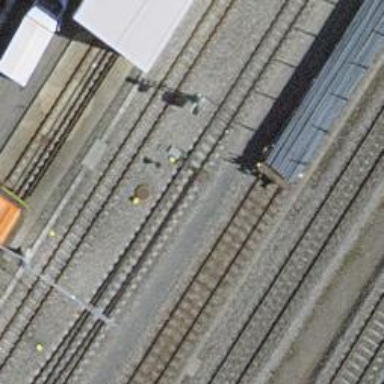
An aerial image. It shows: Railway switch.